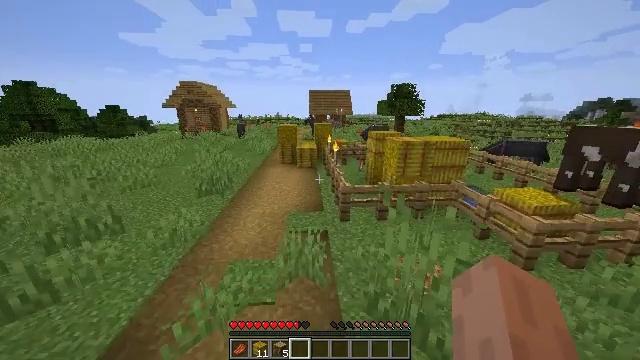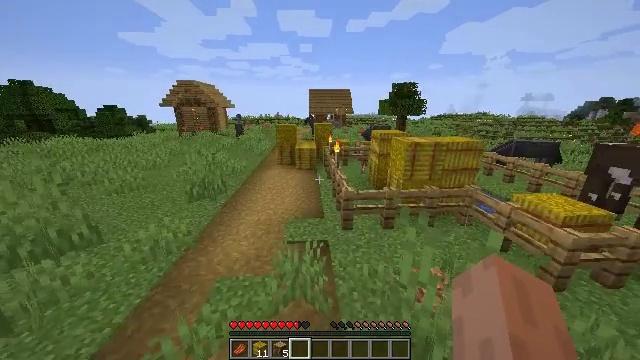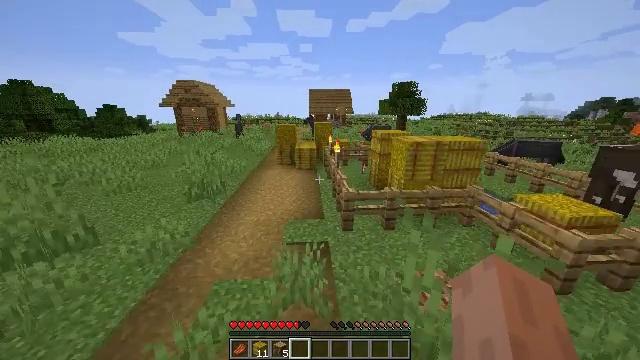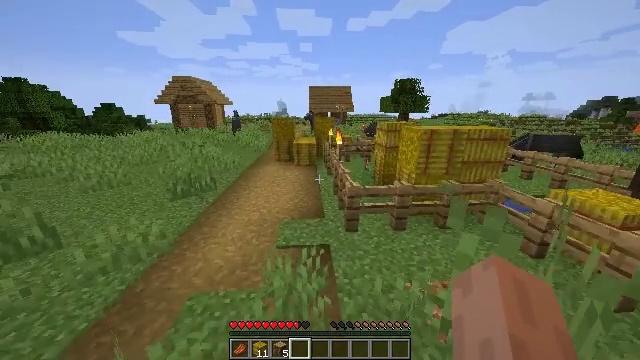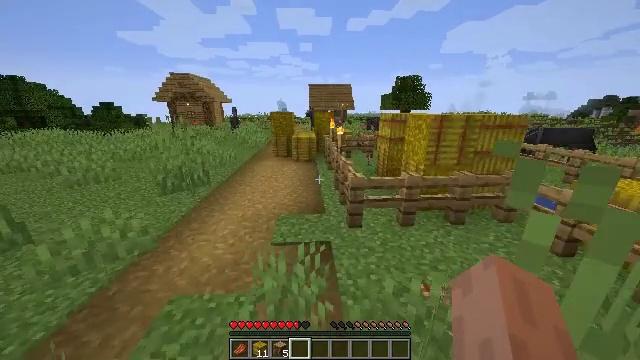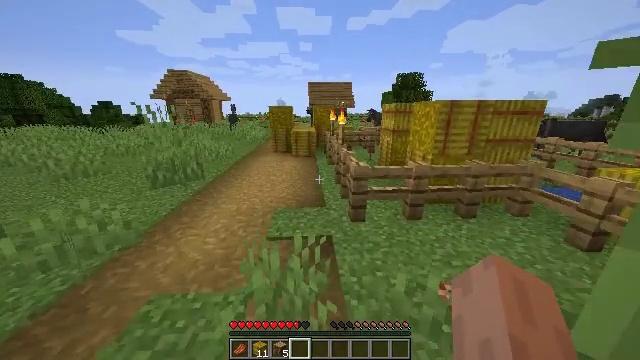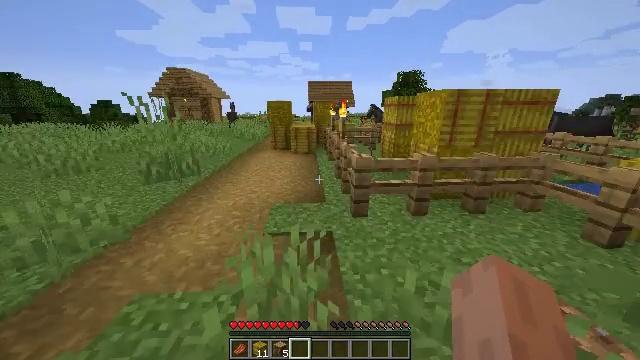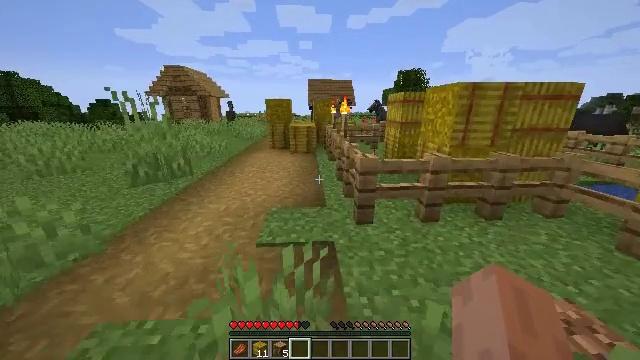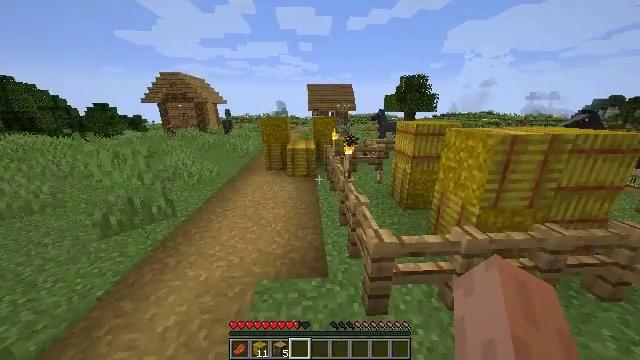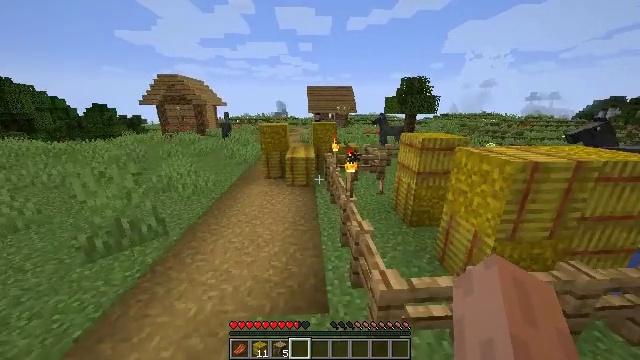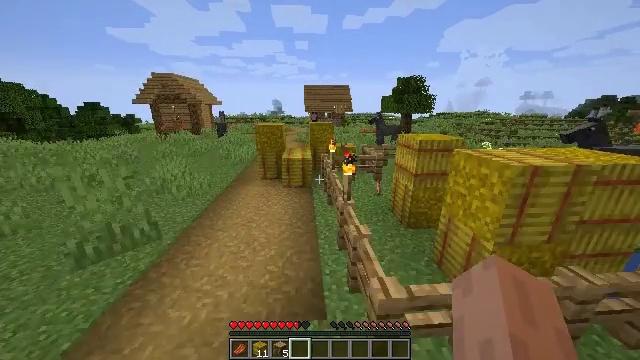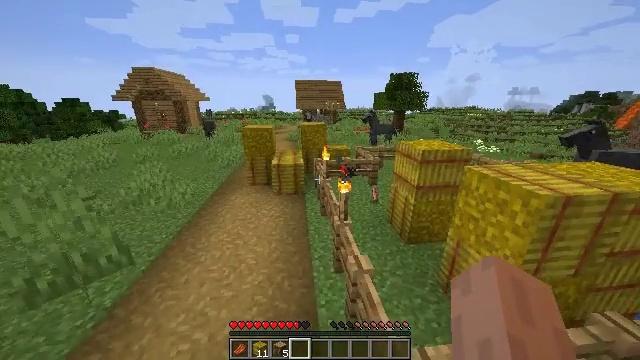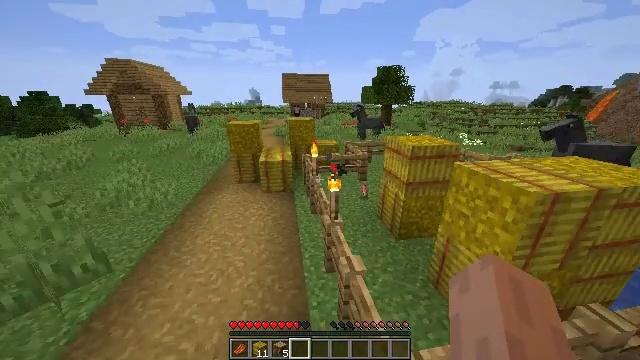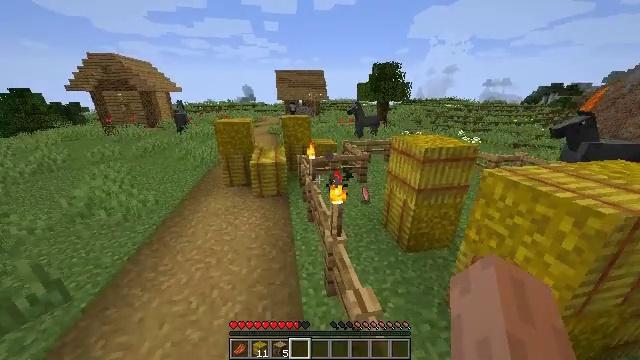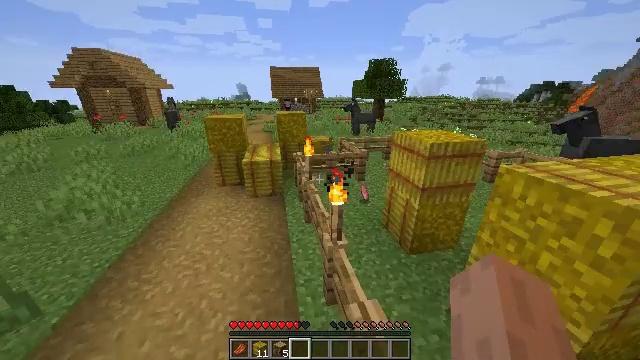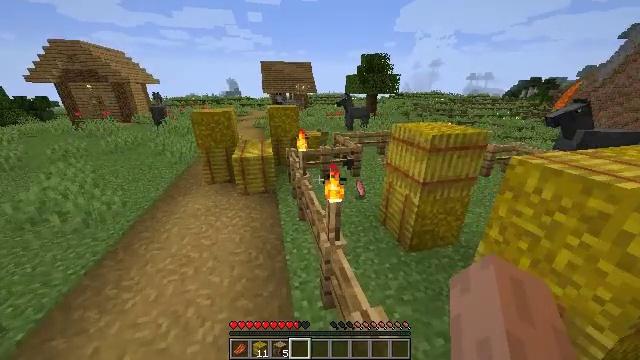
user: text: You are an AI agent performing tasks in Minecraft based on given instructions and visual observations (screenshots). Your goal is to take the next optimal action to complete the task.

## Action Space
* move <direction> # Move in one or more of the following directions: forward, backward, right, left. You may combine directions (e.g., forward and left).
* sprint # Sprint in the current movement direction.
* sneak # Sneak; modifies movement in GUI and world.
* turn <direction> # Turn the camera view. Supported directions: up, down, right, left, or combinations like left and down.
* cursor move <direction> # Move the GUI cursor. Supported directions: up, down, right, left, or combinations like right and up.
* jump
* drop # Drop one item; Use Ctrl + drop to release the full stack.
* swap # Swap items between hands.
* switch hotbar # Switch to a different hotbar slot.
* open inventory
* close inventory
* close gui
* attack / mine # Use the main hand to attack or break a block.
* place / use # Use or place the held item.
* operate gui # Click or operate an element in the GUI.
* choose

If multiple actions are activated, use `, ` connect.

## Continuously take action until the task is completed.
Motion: motion action
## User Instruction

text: Break the oak fence gate to collect it.
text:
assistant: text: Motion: move forward, sprint, jump
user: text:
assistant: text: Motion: move forward, sprint, jump
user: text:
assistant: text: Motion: move forward, sprint, jump
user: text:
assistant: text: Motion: move forward, sprint, jump
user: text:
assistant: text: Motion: move forward, sprint, jump
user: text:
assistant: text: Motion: move forward, sprint, jump
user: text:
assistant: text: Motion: move forward, sprint, jump
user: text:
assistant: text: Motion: move forward, sprint, jump
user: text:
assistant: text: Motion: move forward, sprint, jump
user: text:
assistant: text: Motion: move forward, sprint, jump
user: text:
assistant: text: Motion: move forward, sprint, turn right and down, jump
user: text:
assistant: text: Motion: move forward, sprint, turn right and down, jump
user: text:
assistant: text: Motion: move forward, sprint, turn right, jump
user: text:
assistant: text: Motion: move forward, sprint, turn right
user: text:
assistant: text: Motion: move forward, turn right
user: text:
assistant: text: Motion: move forward, turn right
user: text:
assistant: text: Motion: move forward and move left, turn right
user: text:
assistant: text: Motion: move forward and move left, turn right
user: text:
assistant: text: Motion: move forward and move left
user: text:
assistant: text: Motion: move forward and move left
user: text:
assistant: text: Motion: move forward and move left
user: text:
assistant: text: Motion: move forward and move left, turn right
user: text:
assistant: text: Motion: move forward and move left, turn right
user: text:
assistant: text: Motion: move forward and move left, turn right
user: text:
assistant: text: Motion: move forward and move left, turn right
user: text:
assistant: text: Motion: turn right
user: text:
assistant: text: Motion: turn right and down
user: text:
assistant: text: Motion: turn right and down
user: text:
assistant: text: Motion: turn right
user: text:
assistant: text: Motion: turn right and down